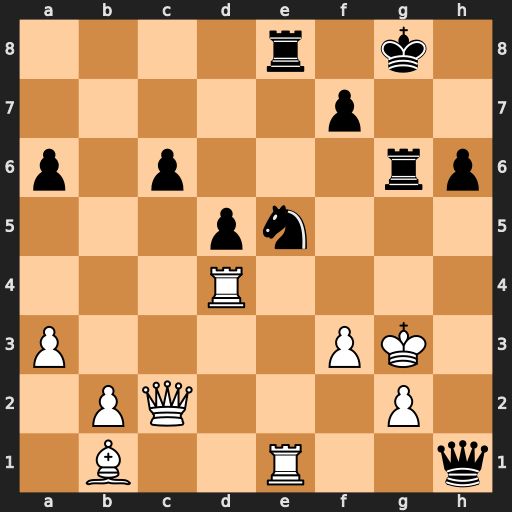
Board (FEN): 4r1k1/5p2/p1p3rp/3pn3/3R4/P4PK1/1PQ3P1/1B2R2q
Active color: w
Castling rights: -
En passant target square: -
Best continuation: Qxg6+ Nxg6 Rxh1